Question: I have a function that records the how methods are called at run-time. I am trying to use dot to visualize this information. Some methods are called many times- eg, in the case of a loop - in the graph i would want to have only one line connecting both nodes - Is there a switch do to this... See example diagram "RawFitsData._method" calls "RawFitsData."; multiple times, in the graph, i would like to display only one line
'''
digraph G{
splines=false;
ranksep=1;
node[shape=box, color=grey, style=filled];
"DBProxy.fetch_from_database" -> "RawFitsData._method";
"RawFitsData._method" -> "RawFitsData.__init__";
"RawFitsData._method" -> "RawFitsData.__init__";
"RawFitsData._method" -> "RawFitsData.__init__";
"RawFitsData._method" -> "RawFitsData.__init__";
"RawFitsData._method" -> "RawFitsData.__init__";
"RawFitsData.__init__" -> "RawFitsData._method";
"RawFitsData._method" -> "RawFitsData.__init__";
"RawFitsData.__init__" -> "RawFitsData._set_pathname";
"RawFitsData._set_pathname" ->"split";
"RawFitsData._set_pathname" ->"setter";
"RawFitsData.__init__" -> "RawFitsData._get_pathname";
"RawFitsData._get_pathname" ->"getter";
"RawFitsData._get_pathname" ->"join";
"deepcopy" ->"RawFitsData._method";
"RawFitsData._method" -> "RawFitsData.__reduce__";
"RawFitsData.__reduce__" -> "WeakValueDictionary.__setitem__";
"RawFitsData.__reduce__" ->"getter";
"RawFitsData.__reduce__" -> "RawFitsData._get_pathname";
"RawFitsData._get_pathname" ->"getter";
}
'''
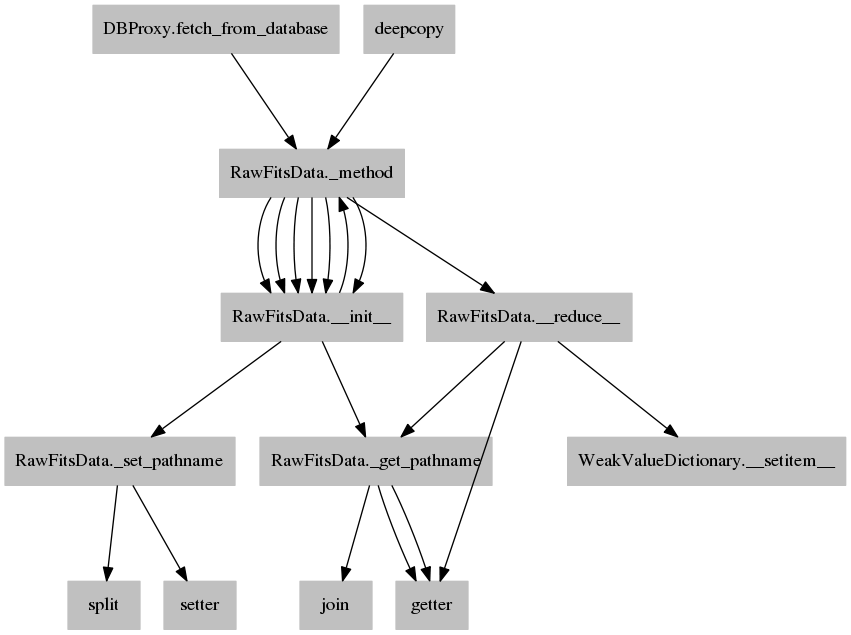
Answer: Use strict digraph.
'''
strict digraph G {
splines=false;
...
'''
It will omit repeating edges. Reference: <URL>.